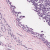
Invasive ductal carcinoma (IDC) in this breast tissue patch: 0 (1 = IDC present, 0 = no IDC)